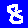
Digit: 8